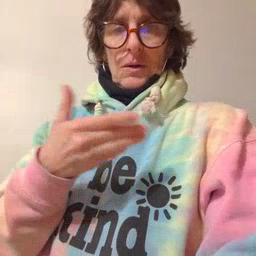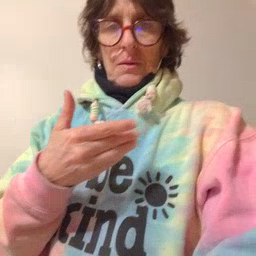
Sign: room